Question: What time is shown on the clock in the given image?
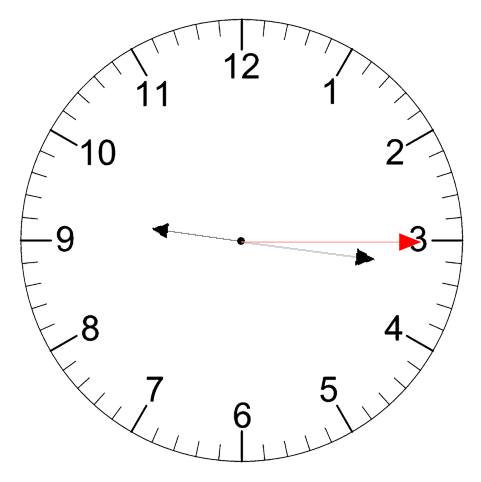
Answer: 09:16:15